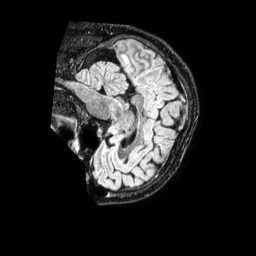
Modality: FLAIR
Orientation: sagittal
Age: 41
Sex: male
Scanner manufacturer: philips
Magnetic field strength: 1.5 T
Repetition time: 4.8 s
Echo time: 0.3363 s